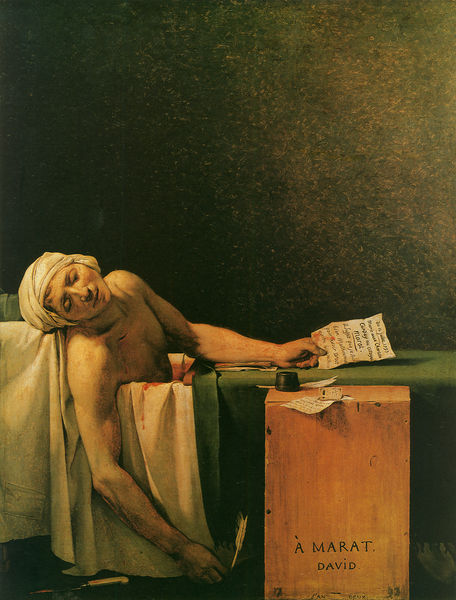
Titel: Der Tod des Marat
Künstler: Jacques-Louis David
Institution: Brüssel, Museés Royaux des Beaux-Arts
Schlagwörter: feder, gemälde, hand, mann, nackt, schatten, wasser, weiß, wunde, baden, grün, ocker, frankreich, haar, holz, licht, paris, tisch, tuch, beige, leiche, messer, mord, sockel, tod, tot, toter, öl, decke, blatt, schrift, hands, napoleon, white, dark, face, green, painting, woman, kopftuch, handtuch, bett, brown, laken, bad, tusche, blut, zettel, selbstmord, widmung, revolution, text, kiste, tinte, kasten, badewanne, wanne, wood, verstorben, brief, schreiben, man, death, message, tintenfass, david, turban, französische revolution, desk, pen, quill, writing, marat, tod des marat, filz, dead, letter, federkiel, ink, box, towel, blutig, jaques louis david, leidend, cut, tan, jacques louis david, jacques, diderot, selbstmörder, murder, knife, bath, breif, bathtub, blood, killed, blade, french revolution, a, suicide, note, famous, write, revoultion, badewannte, jaques louis, inkwell, towels, iconic, tatwaffe, a marat david, towle, badewann, der tod des marat